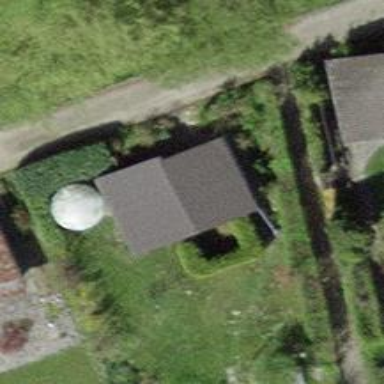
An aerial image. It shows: Bungalow.